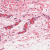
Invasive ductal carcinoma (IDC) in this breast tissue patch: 0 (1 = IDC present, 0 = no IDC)